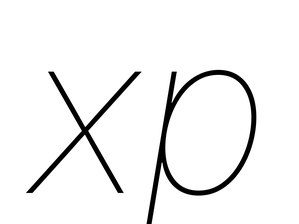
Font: Inter-Italic_Thin_Italic